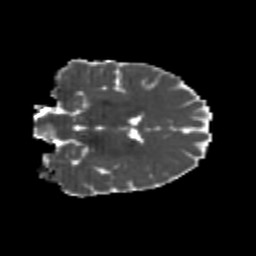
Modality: MD
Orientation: coronal
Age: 23
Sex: female
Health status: healthy
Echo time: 0.074 s